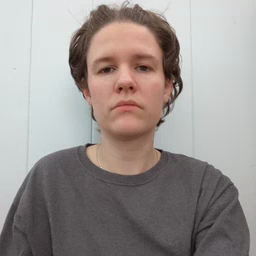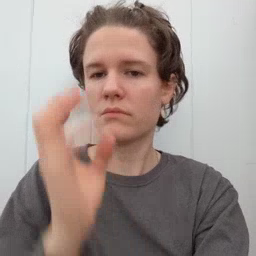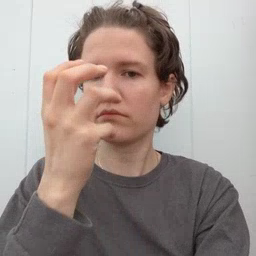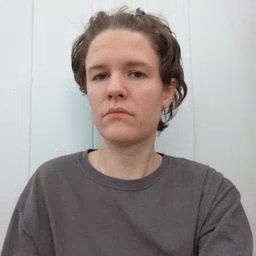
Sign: clown